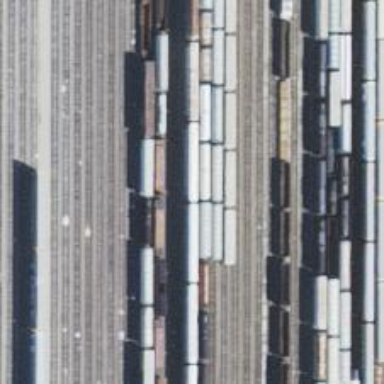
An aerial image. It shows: View of railway yard.